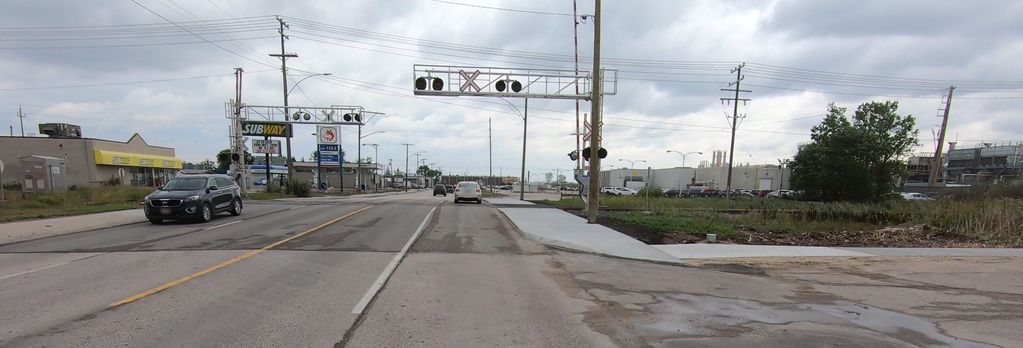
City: winnipeg